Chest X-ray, AP view. Patient: 57 years old, sex M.
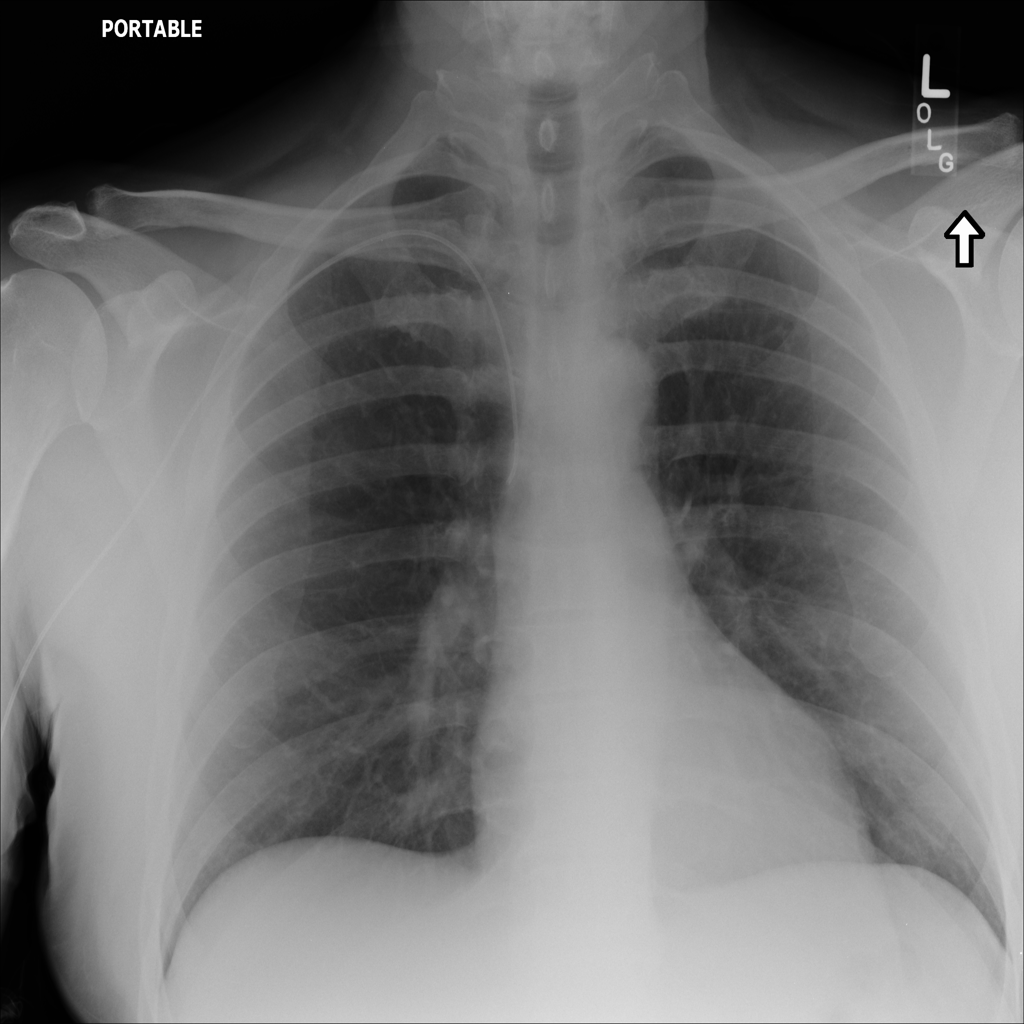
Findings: No Finding